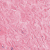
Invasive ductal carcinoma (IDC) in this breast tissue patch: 0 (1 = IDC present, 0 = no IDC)